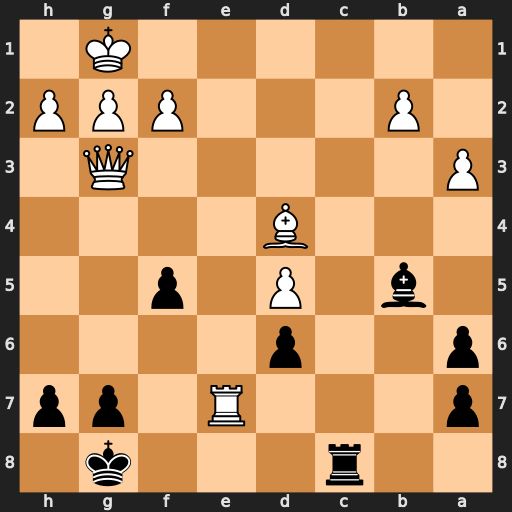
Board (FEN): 2r3k1/p3R1pp/p2p4/1b1P1p2/3B4/P5Q1/1P3PPP/6K1
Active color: b
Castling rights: -
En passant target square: -
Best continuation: Rc1+ Re1 Rxe1#